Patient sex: F
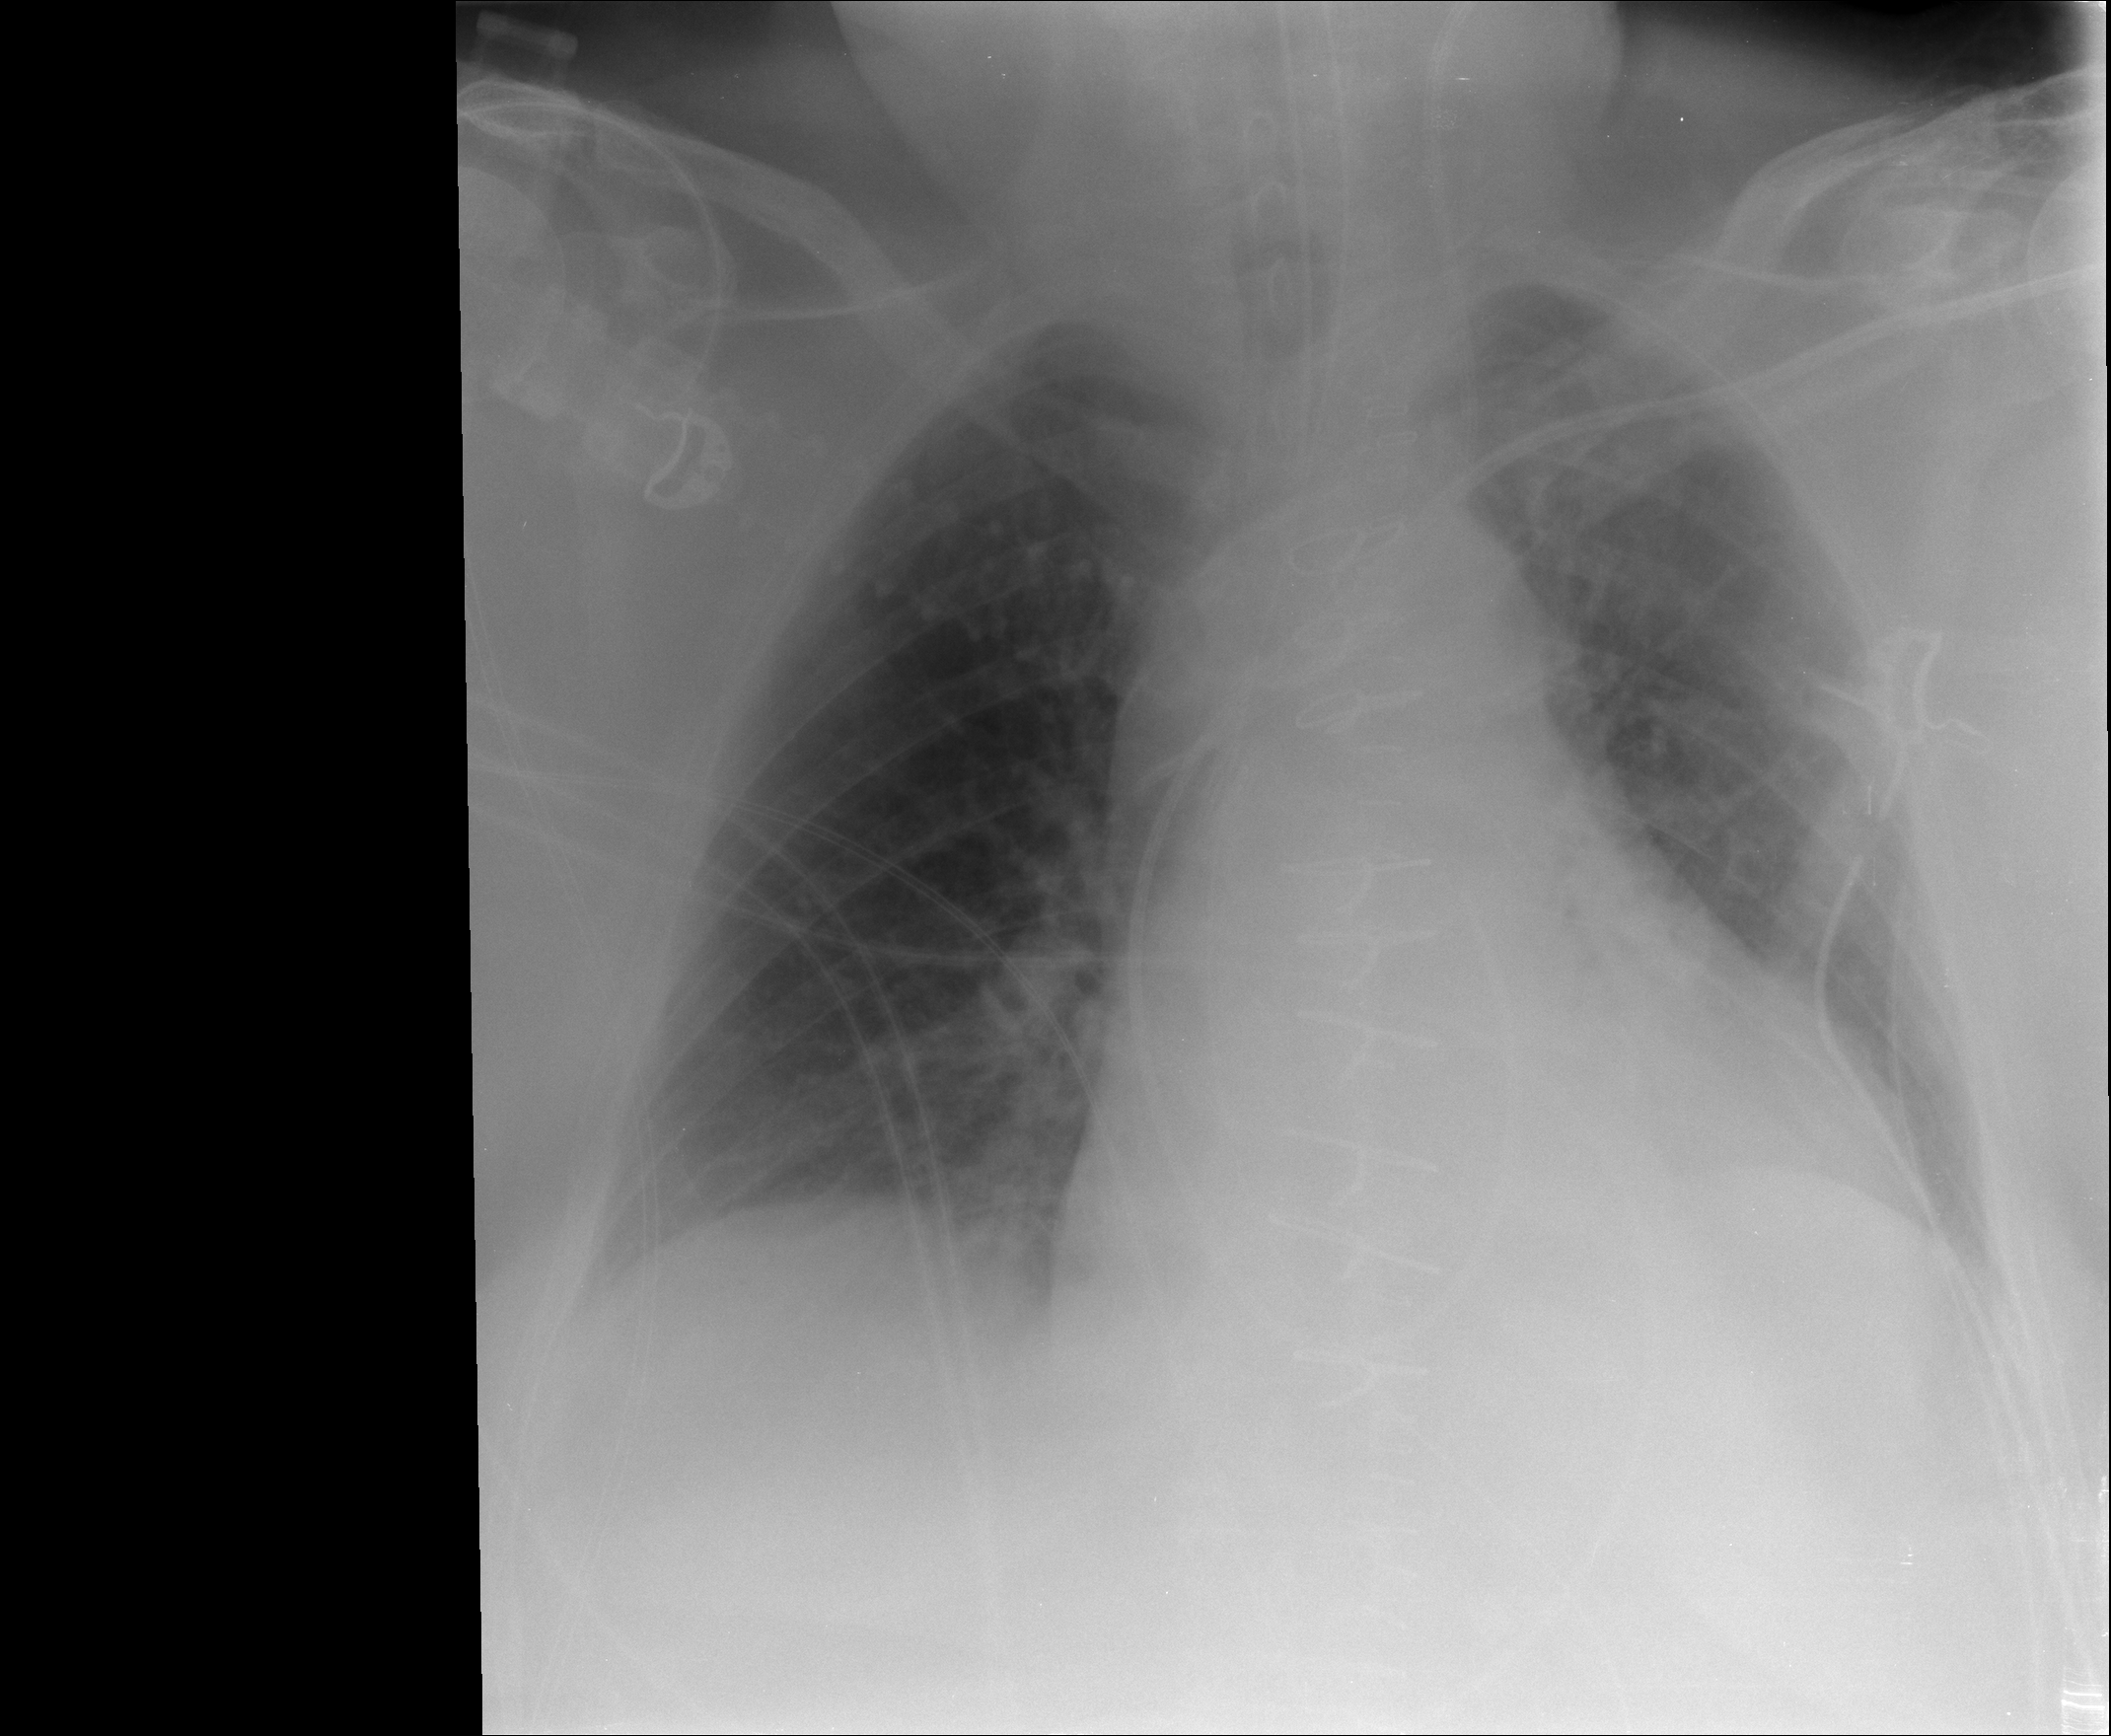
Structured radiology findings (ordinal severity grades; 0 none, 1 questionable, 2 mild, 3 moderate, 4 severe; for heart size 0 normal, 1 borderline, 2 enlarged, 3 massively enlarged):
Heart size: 2
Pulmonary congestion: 0
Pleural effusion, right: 0
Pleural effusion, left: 0
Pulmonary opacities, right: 0
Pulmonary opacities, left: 0
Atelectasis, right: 0
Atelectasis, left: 2